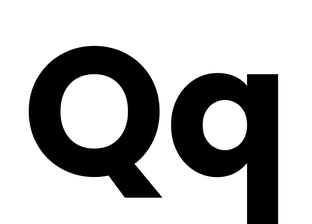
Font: Poppins-Bold